Interaction volume radius: 10 \u00c5
Interaction volume height: 10 \u00c5
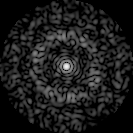
Disorder parameter: 0.8164